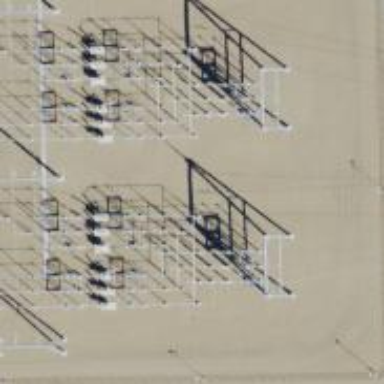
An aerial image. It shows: Switch for power supply.